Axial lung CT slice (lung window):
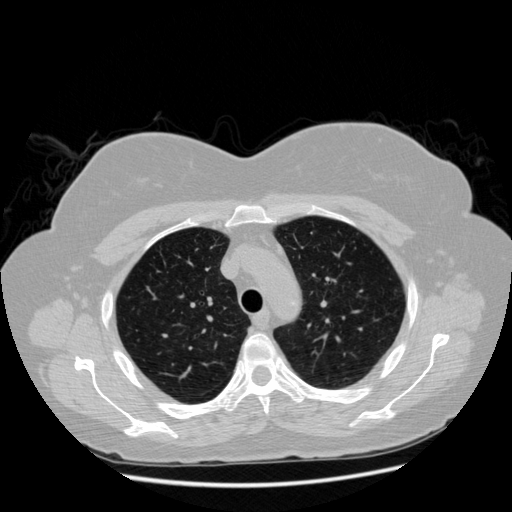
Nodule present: no